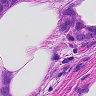
Metastatic tissue present: yes